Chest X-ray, AP view. Patient: 34 years old, sex F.
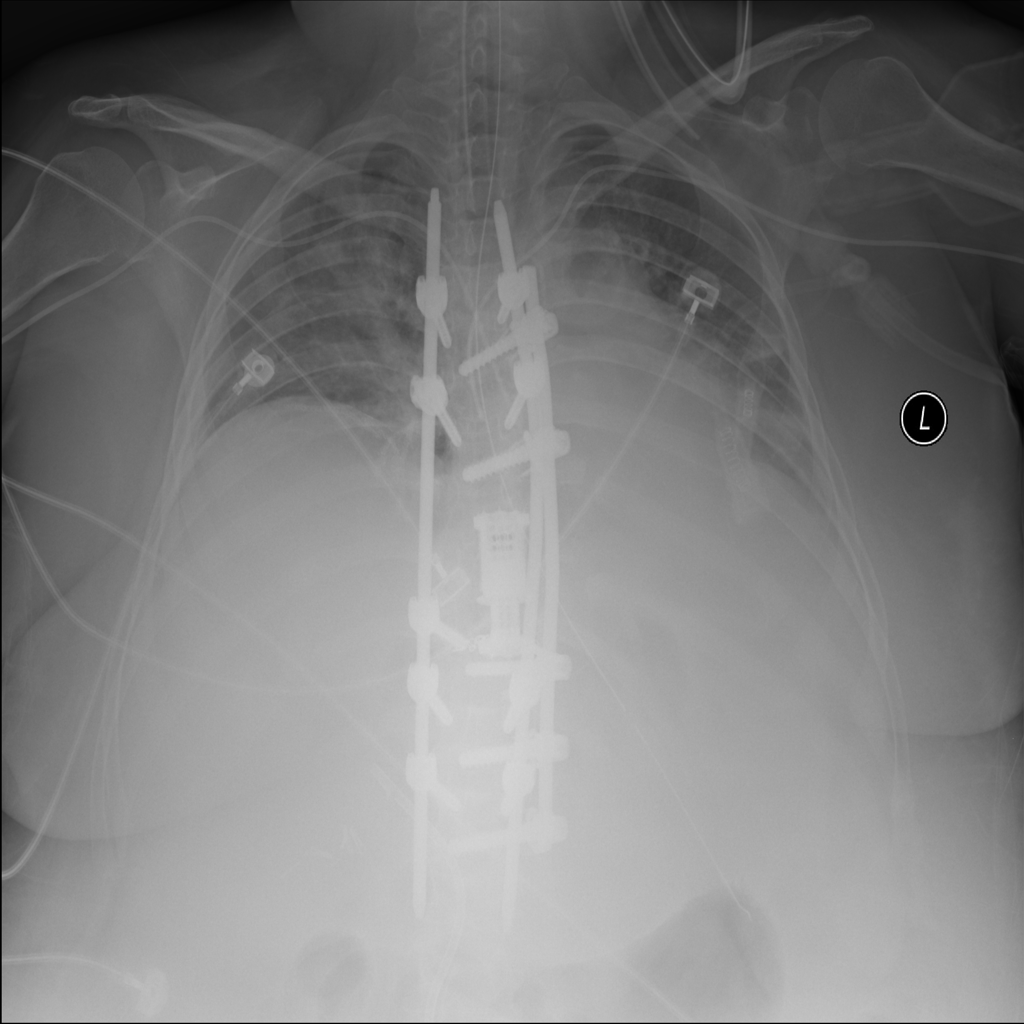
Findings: Infiltration